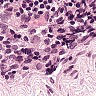
Metastatic tissue present: no